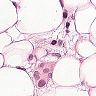
Metastatic tissue present: yes